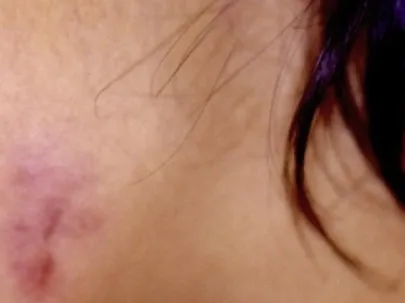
A case treated outside our clinic with excisional biopsy of the skin lesion. One month later, the patient was referred to our clinic with recurrence. C) The resolution of the chronic infection after dental treatment. The remaining scar was long and was considered "unnecessary", resulting in a medico-legal claim.
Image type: medical_photograph (skin_photograph)